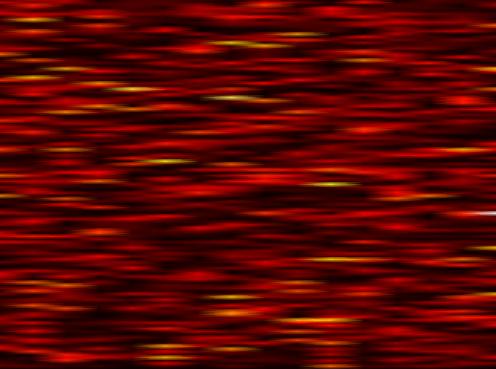
Label: UFMC